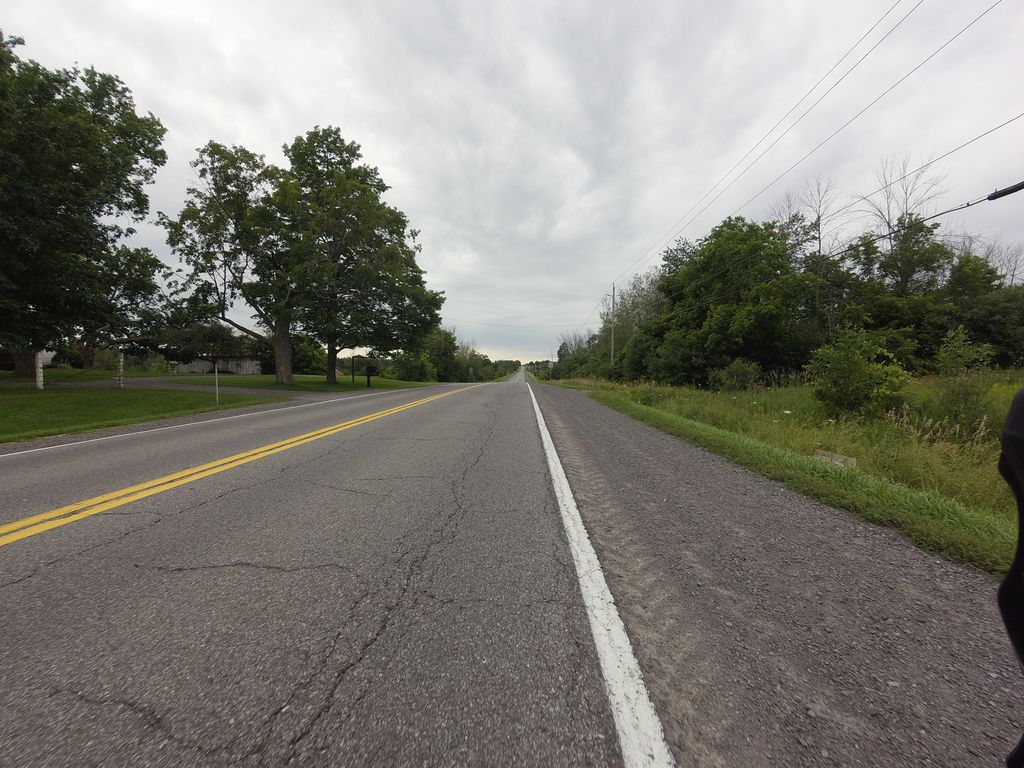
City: ottawa-gatineau